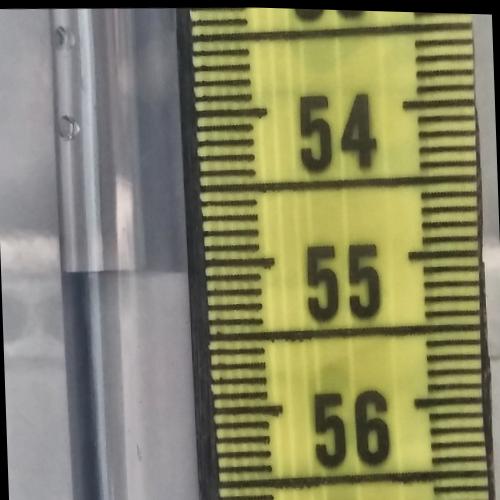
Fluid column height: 55.1 cm